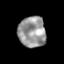
Tissue: prostate
Cell type: Myeloid cells
Senescence score: 0.3575
Nuclear area (px): 830
Mean DAPI intensity: 151.822